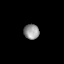
Tissue: lung
Cell type: Endothelial cells
Senescence score: 0.5911
Nuclear area (px): 223
Mean DAPI intensity: 151.996